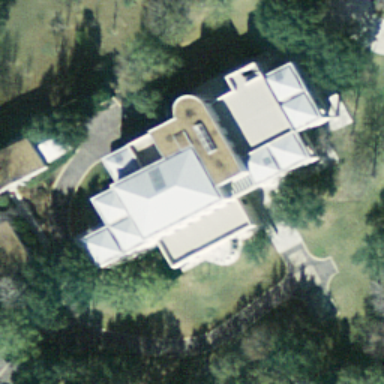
A villa is surrounded by lush plamts in the sparse residential area .